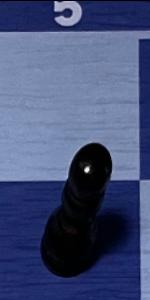
Label: Pawn_Black